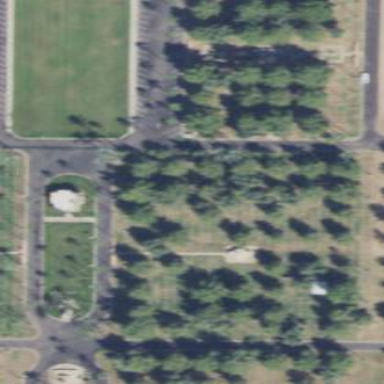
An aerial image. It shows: Sector in the cemetery.